Question: Consider the following image:

How can I represent hashcode to binary format (as <PHONE>)
Thank you
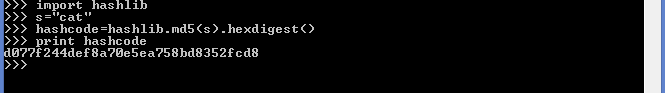
Answer: Try this:
<URL>
'''
''.join(format(ord(n),'b') for n in hashcode)
'11001001100001101111101111100110110010110100110100110010011001011100110111000110000111011111000011001011101011100101110000111011111010111100011000101100100111000110011110101110010110011011000111100100111000'
'''
### Another update
Much cleaner approach from @m.wasowski, I am combining his idea to try and solve this (still not sure if this is what exactly OP wants, since lengths of words in sentence are not consistent):
'''
def text_to_bin(text, n_bin=16):
if n_bin < 16 or n_bin > 36:
print "n_bin must be >= 16 and <= 36"
else:
for word in text.split():
word_ord = ['{}'.format(bin(int(hashlib.md5(word).hexdigest(), n_bin)))]
print '{} {}'.format(word, ''.join(word_ord)[2:])
text_to_bin('A cat in the woods', 16)
A 1111111110001010110001001110000111001111010011100001111101010000001101001011001001101011011011100101110101011001011111000101001
cat 11010000011101111111001001000100110111101111100010100111000011100101111010100111010110001011110110000011010100101111110011011000
in 10011101101011011111111101001011011110011111000101111111001000001000111001001111101100110111101001010010110000010101011011111
the 10001111110001000010110001101101110111111001100101100110110110110011101100001001111010000100001101100101000000110100001101010111
woods 10110111101111111011100101001001001001111100010000000101011101111100000100000001100111100000000010000100110101110011001010010111
'''